Field crop: maize
Growth stage: 1
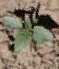
Species: datura